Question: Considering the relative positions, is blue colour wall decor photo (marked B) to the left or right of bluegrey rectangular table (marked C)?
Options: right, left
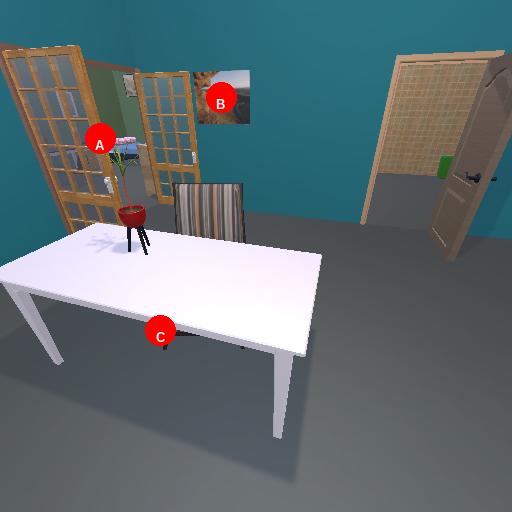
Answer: right